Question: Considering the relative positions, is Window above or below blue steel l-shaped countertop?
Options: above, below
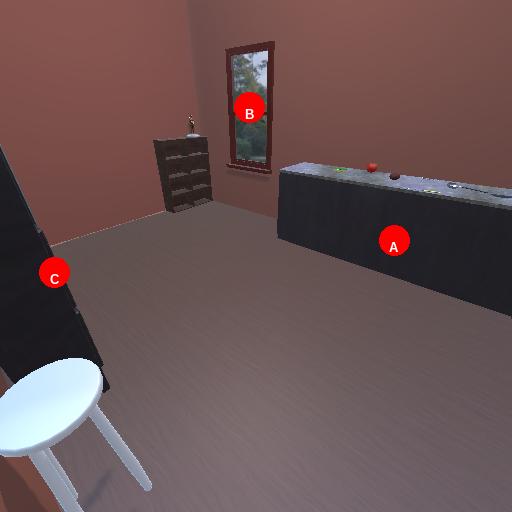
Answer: above